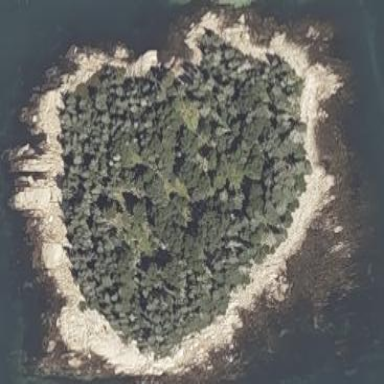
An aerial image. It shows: Island with natural coastline.